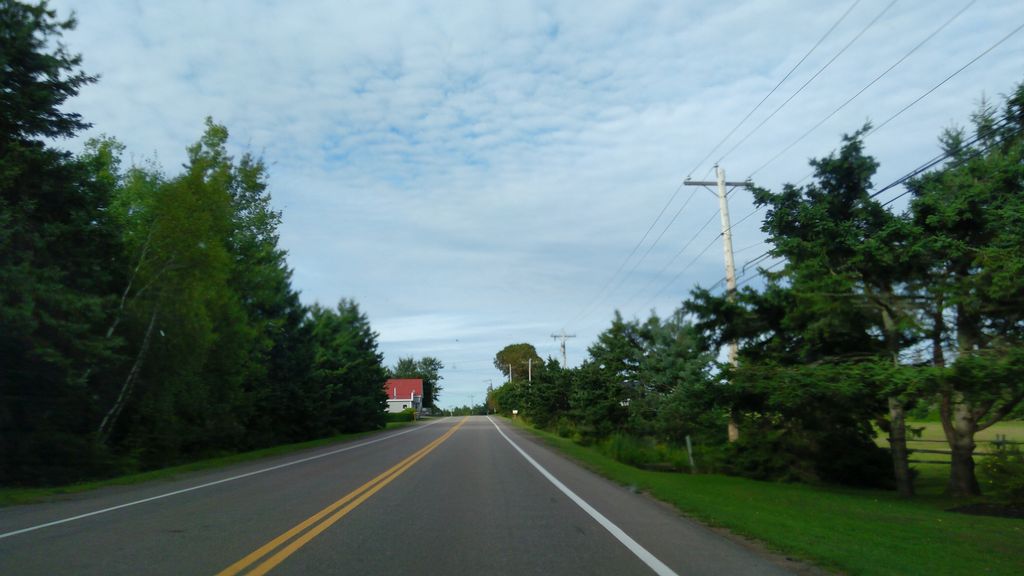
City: charlottetown